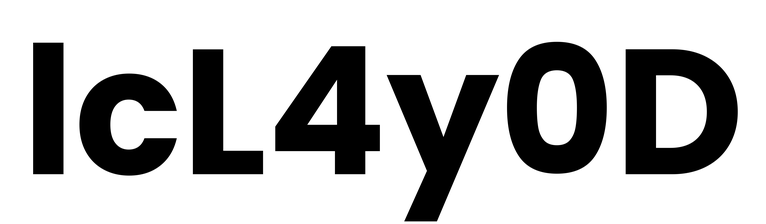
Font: Poppins-Bold